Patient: sex M, age 42
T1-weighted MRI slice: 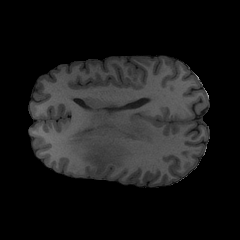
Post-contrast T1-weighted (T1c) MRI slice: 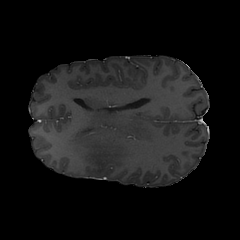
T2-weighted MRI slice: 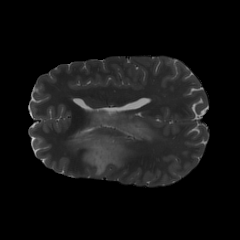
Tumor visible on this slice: yes
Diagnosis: Astrocytoma, IDH-mutant
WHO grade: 3